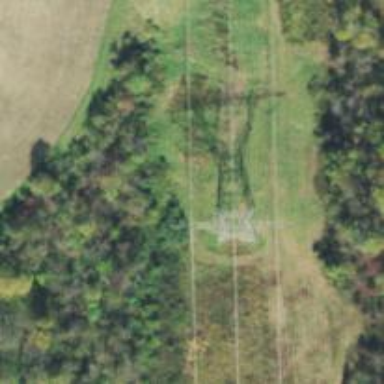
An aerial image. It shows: Lattice structure tower used for power transmission.